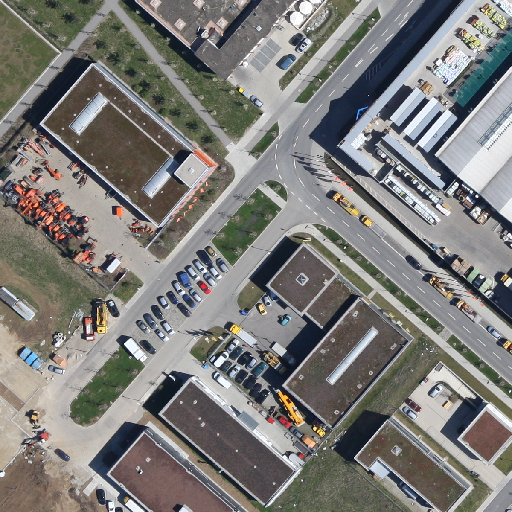
Referring expression: long truck